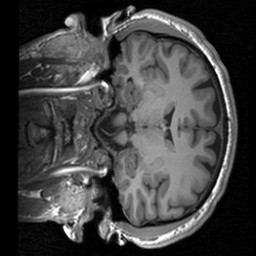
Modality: T1w
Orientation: coronal
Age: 25
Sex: male
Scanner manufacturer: siemens
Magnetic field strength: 3 T
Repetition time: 1.9 s
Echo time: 0.00226 s